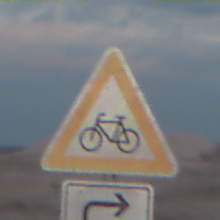
Verkehrszeichen: RadverkehrRechts
Zusatzzeichen unten: RichtungsangabeDurchPfeile5
Umgebung: Outdoor, Beach
Tageszeit: SunriseSunset
Wetter: PartlyCloudy
Licht: Natural
Jahreszeit: NotSpecified
Kontrast: MediumContrast